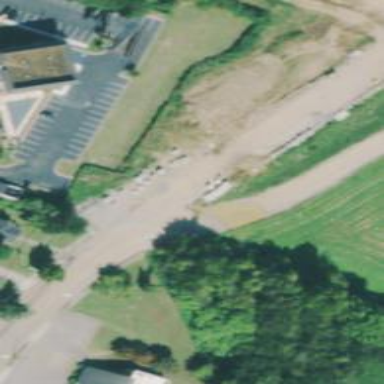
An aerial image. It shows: Embankment along unclassified road.